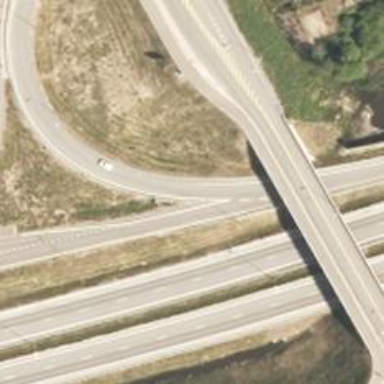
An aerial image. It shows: Motorway link road with asphalt surface. The road belongs to the tertiary functional class.